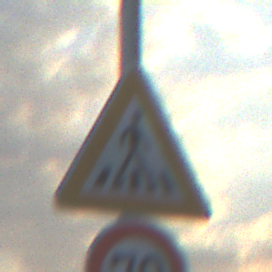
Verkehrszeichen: FussgaengerueberwegLinks
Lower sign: Geschwindigkeit70
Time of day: SunriseSunset
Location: Outdoor (Nature)
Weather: PartlyCloudy
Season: NotSpecified
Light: Natural